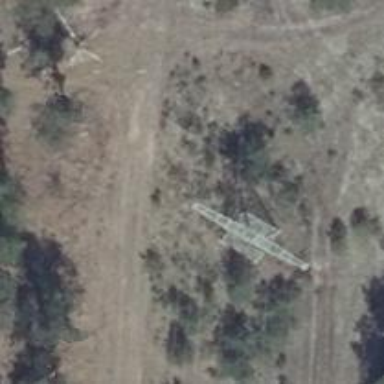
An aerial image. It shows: Three cables of power line.